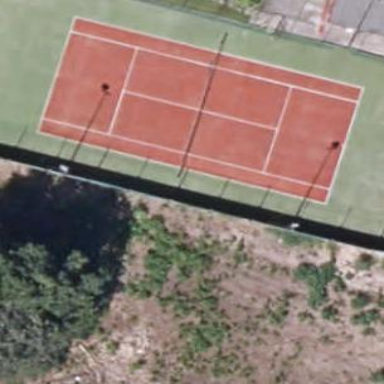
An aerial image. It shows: Tennis court on pitch designated for leisure land.